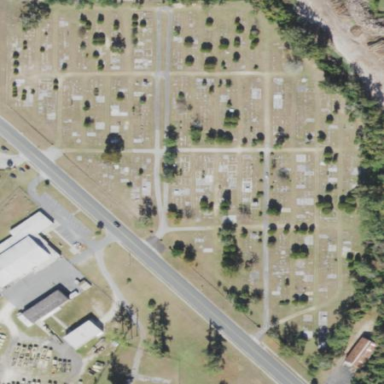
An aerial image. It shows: Cemetery.